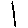
Label: line